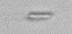
Label: fiber